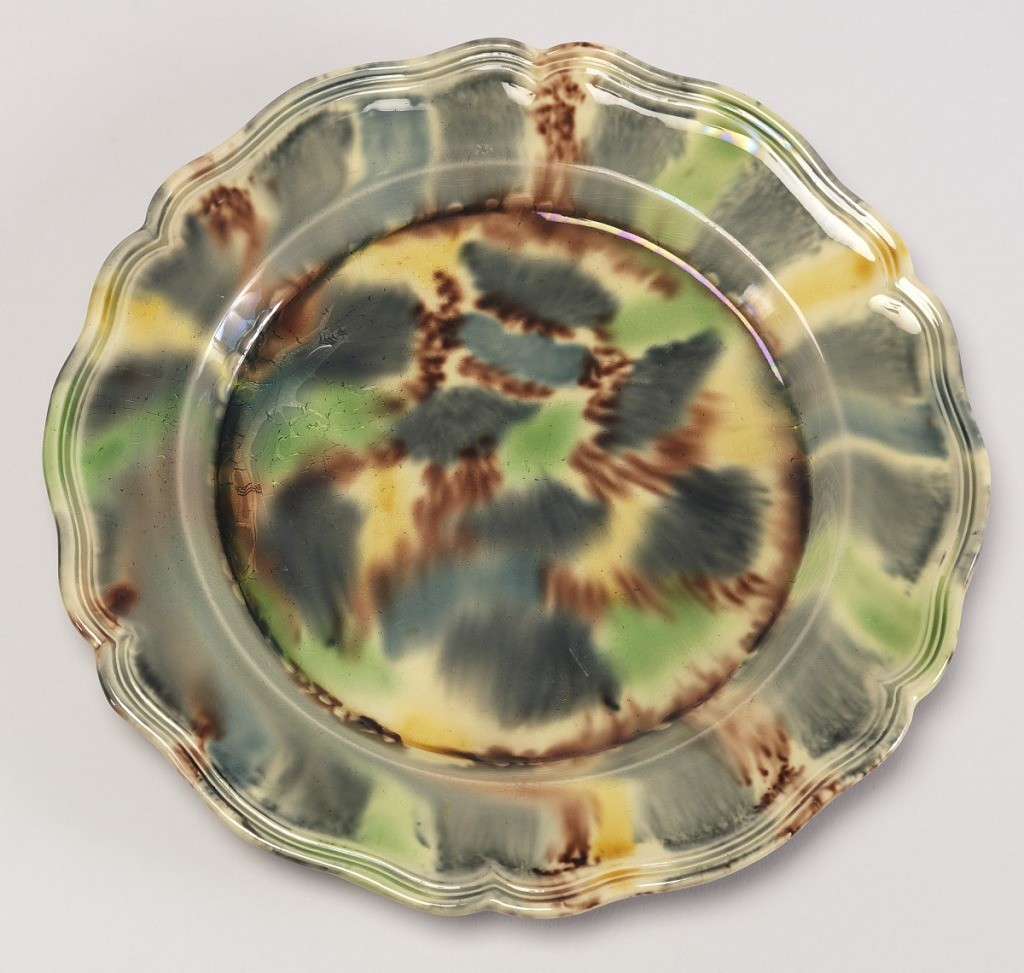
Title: Plate
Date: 19th century
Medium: Lead-glazed earthenware
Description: Polychrome "tortoise-shell" decoration in brown, with yellow, green and blue-gray glazing on upper surface, and simple molded edge.